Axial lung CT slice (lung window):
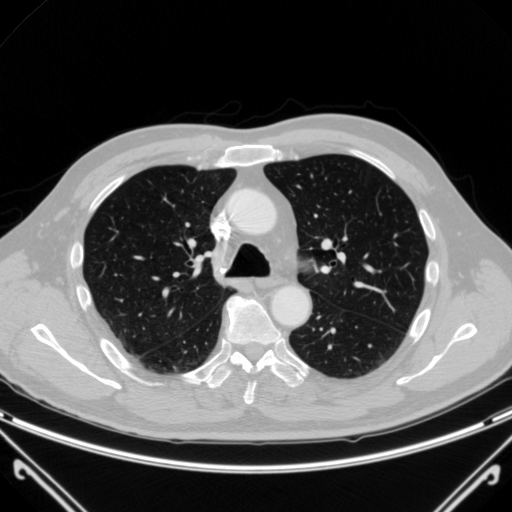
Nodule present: no